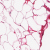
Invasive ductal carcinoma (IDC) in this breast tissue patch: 0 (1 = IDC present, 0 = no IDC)